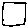
Label: square